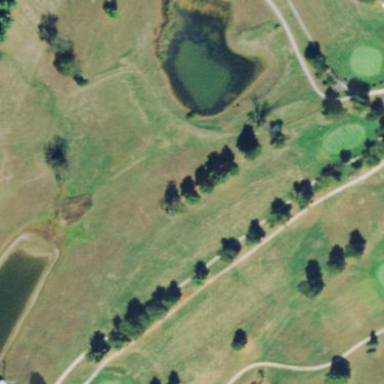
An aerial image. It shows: Rough area in golf course.